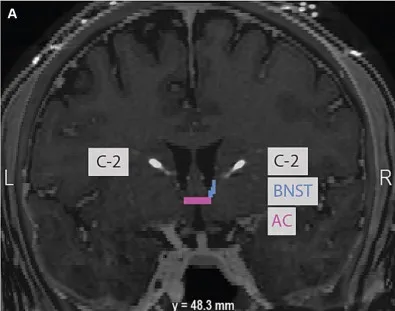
(A) At the level of the anterior commissure (AC) highlighted in pink, contact 2 in the right hemisphere is shown in the anterior limb of the internal capsule (ALIC). The bed nucleus of the stria terminalis (BNST), the intended target, is highlighted in blue.
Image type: radiology (mri)